RGB frame:
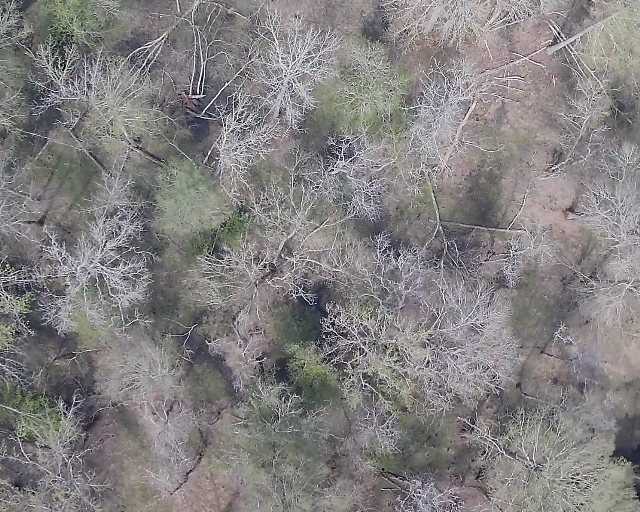
Thermal frame:
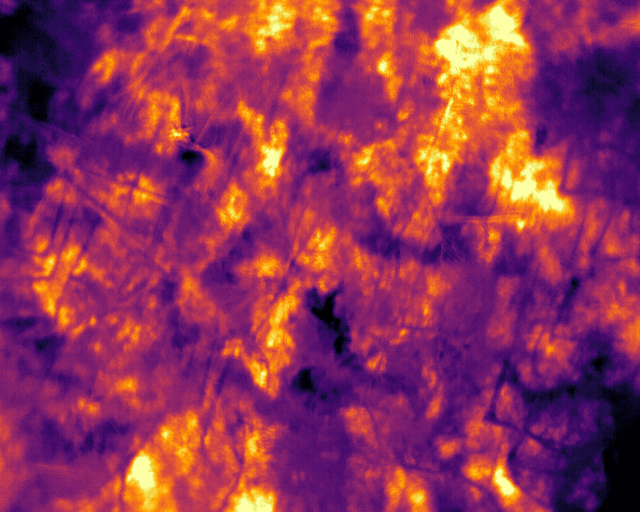
Captured: 2026-02-26 03:44:10
Pixels at or above 80 °C: 0 (fraction of frame: 0)